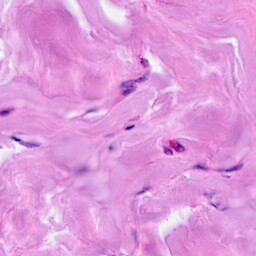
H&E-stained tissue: Breast